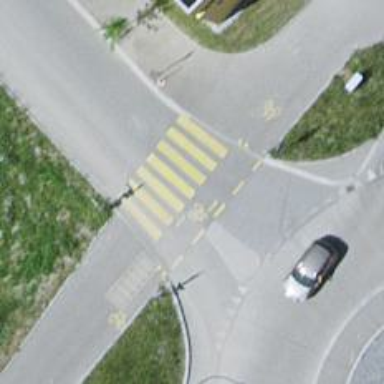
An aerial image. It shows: Asphalt cycleway.